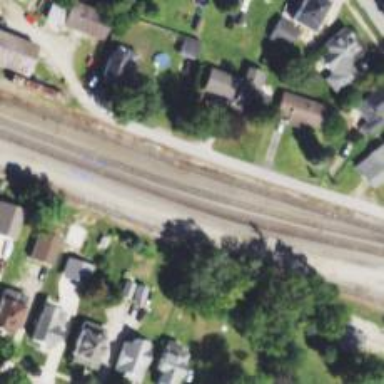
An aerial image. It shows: Railway siding for service.